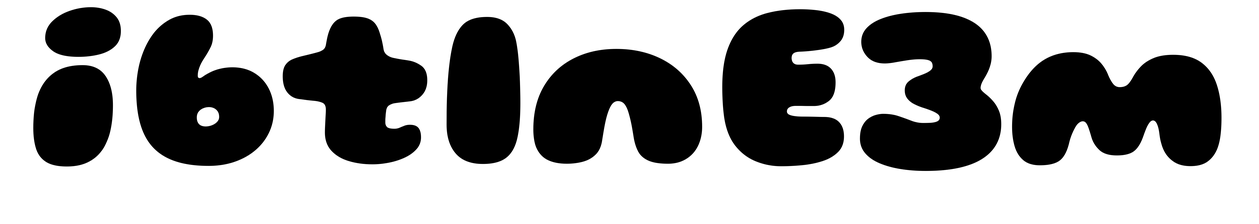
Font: Gluten_Black